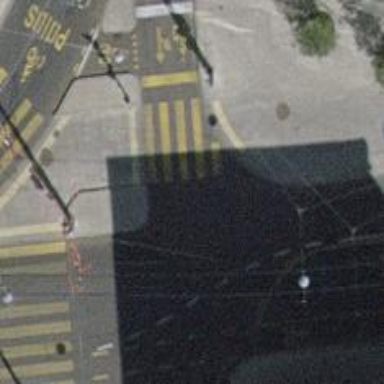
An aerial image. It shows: Road crossing with traffic signals.